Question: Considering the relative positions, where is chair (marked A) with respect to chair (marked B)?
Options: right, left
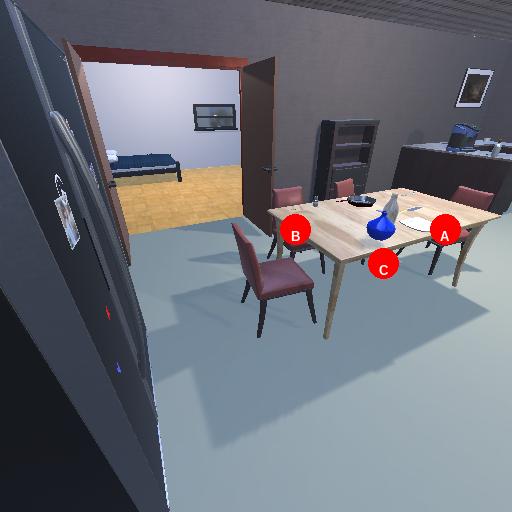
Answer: right